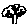
Label: tree